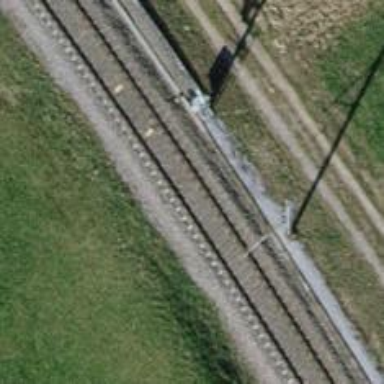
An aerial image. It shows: Railway signal.